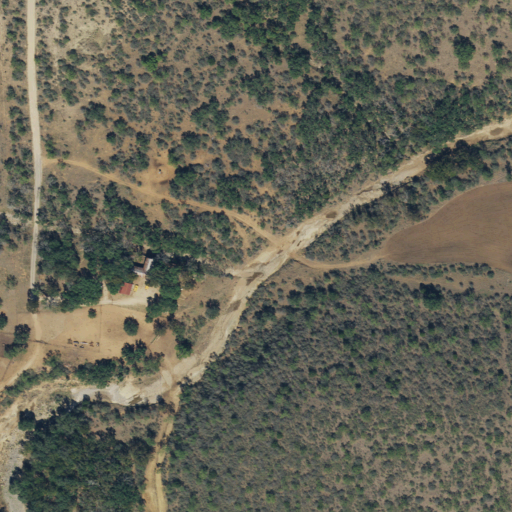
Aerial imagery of valley in Texas named Windmill Draw containing shrub, evergreen forest, deciduous forest, and open development